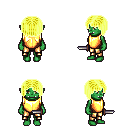
a pixel art fantasy rpg character, female body template, orc, green skin, gold chest armor, gold greaves, gold pageboy hairstyle, dagger, four views (front, back, left, right), 2x2 character sprite sheet, small pixel art, hard edges, no anti-aliasing